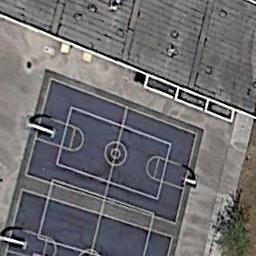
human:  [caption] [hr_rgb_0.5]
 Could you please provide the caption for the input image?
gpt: There are two basketball courts on the open place .

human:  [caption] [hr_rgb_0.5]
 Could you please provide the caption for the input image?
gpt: There are two blue basketball courts .

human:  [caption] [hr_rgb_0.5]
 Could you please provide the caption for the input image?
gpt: Two basketball courts on the vacant lot and a grandstand beside .

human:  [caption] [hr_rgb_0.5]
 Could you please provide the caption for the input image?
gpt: The basketball courts on the concrete floor is next to some facilities .

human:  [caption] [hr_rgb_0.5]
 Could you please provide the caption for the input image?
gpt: The two basketball courts are next to each other .